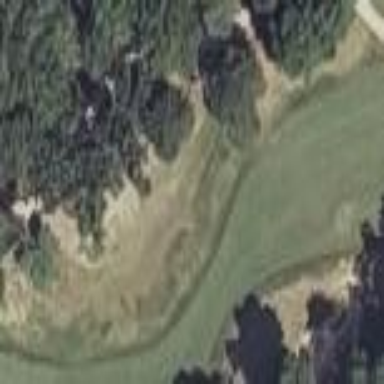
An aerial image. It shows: Rough area in golf course.